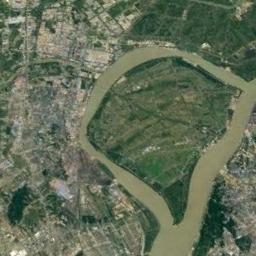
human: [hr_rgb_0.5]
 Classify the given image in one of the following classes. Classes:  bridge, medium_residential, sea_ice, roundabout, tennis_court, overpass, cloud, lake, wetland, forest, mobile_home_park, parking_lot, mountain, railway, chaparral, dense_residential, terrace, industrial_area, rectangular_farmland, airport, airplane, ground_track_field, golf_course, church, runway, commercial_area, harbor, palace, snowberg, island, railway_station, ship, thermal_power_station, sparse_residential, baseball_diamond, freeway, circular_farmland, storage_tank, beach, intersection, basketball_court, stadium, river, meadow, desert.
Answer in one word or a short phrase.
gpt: island